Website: ulta-beauty
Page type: customer-info-address
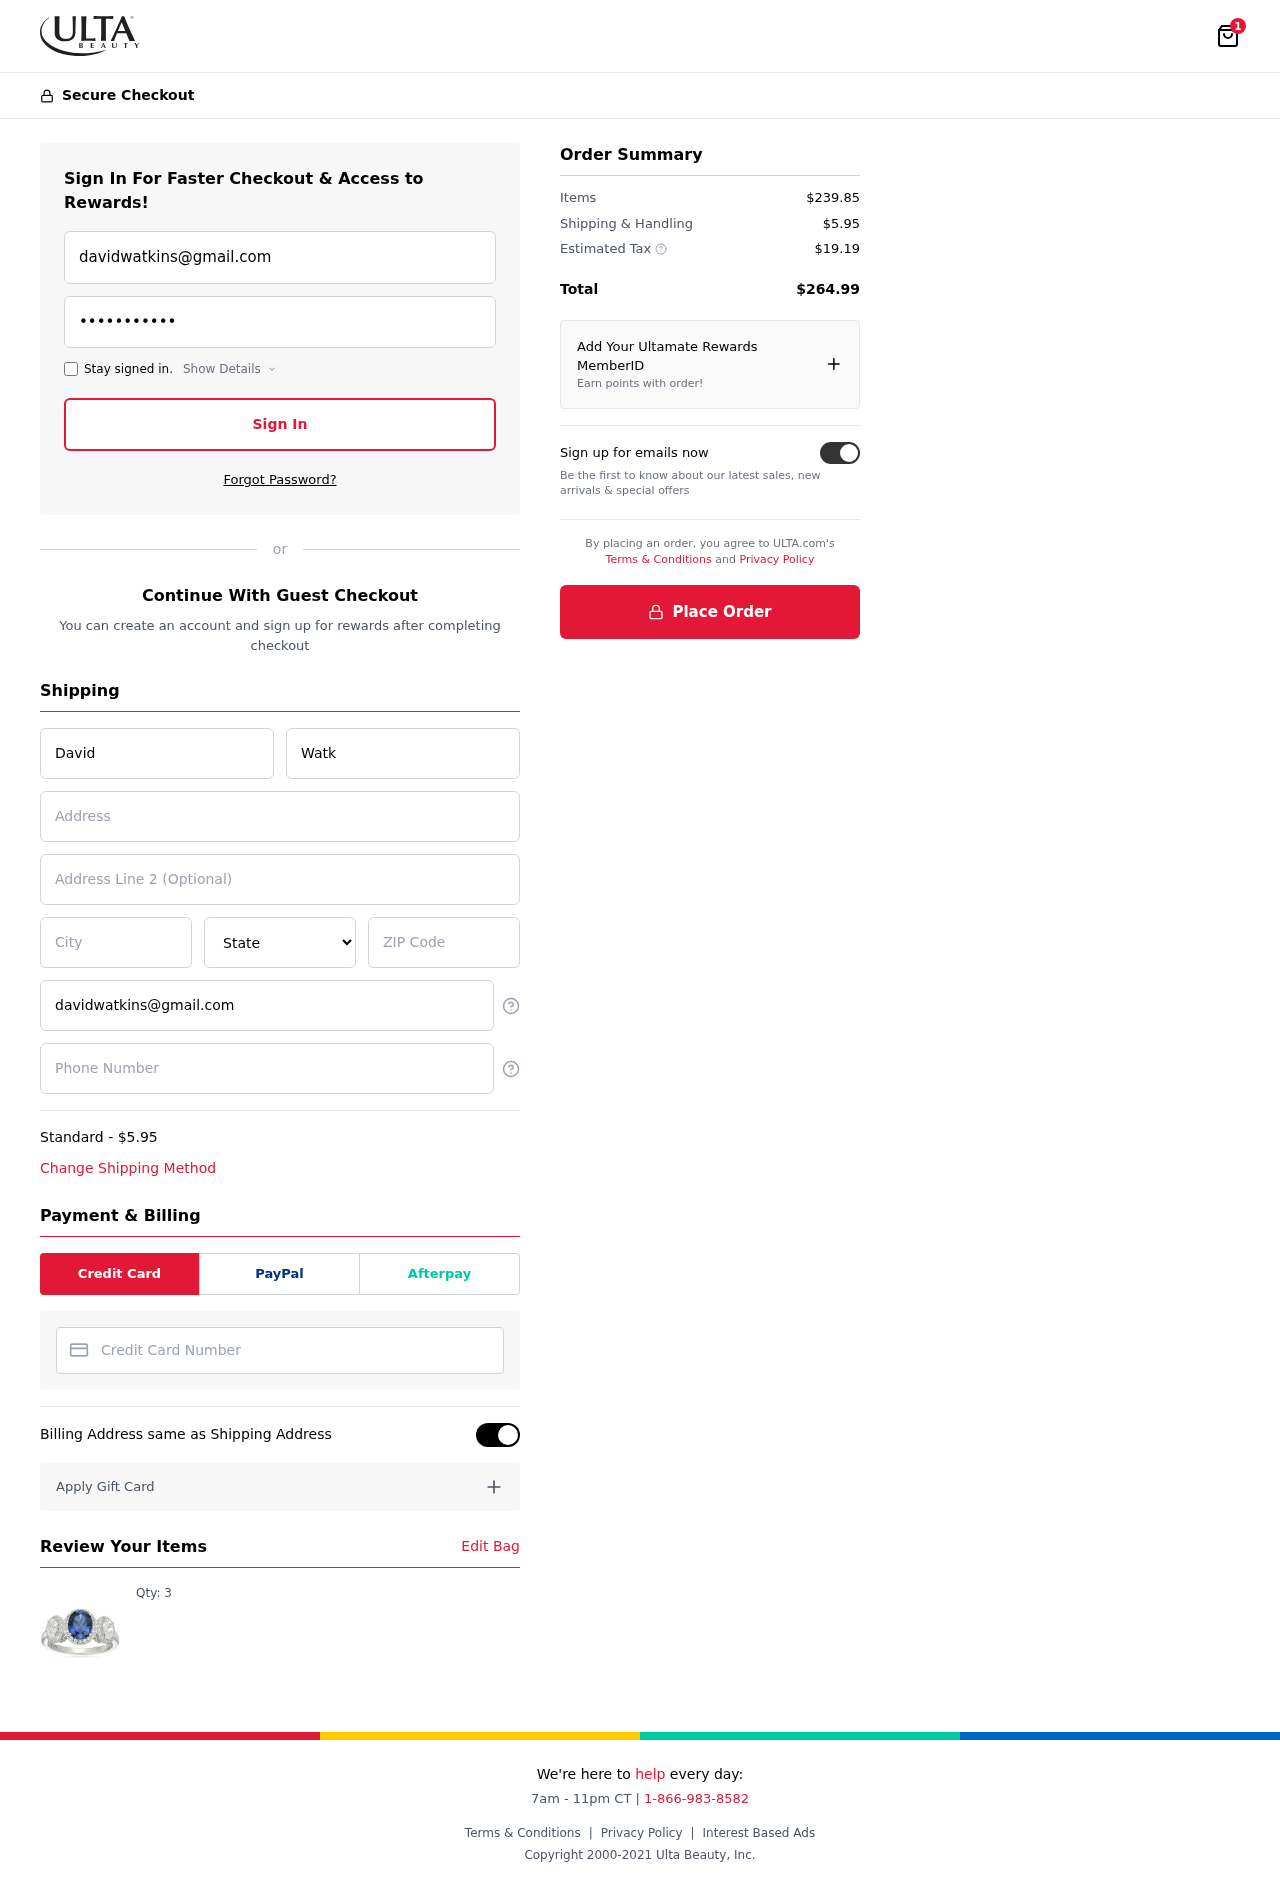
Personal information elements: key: PII_CARD_NUMBER
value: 6011 2875 1752 5157
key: PII_CITY
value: Heatherside
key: PII_EMAIL
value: davidwatkins@gmail.com
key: PII_FIRSTNAME
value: David
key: PII_LASTNAME
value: Watkins
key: PII_PHONE
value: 4988485117
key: PII_POSTCODE
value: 41932
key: PII_STATE
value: Wyoming
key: PII_STREET
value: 17073 Cohen Centers
Product elements: key: PRODUCT1_QUANTITY
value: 3
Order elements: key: ORDER_NUM_ITEMS
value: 1
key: ORDER_SHIPPING_COST
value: $5.95
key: ORDER_ITEMS_TOTAL
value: $239.85
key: ORDER_SHIPPING_COST2
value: $5.95
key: ORDER_TAX
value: $19.19
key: ORDER_TOTAL
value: $264.99